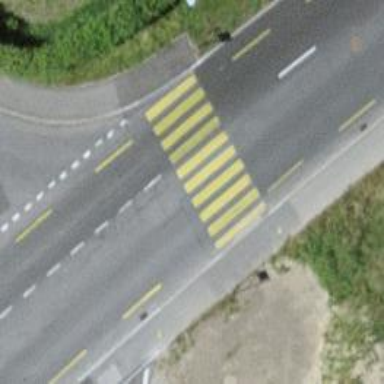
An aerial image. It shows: Kerb barrier.